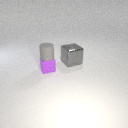
small purple rubber cube below small gray rubber cylinder